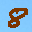
Label: 8